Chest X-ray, AP view. Patient: 36 years old, sex F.
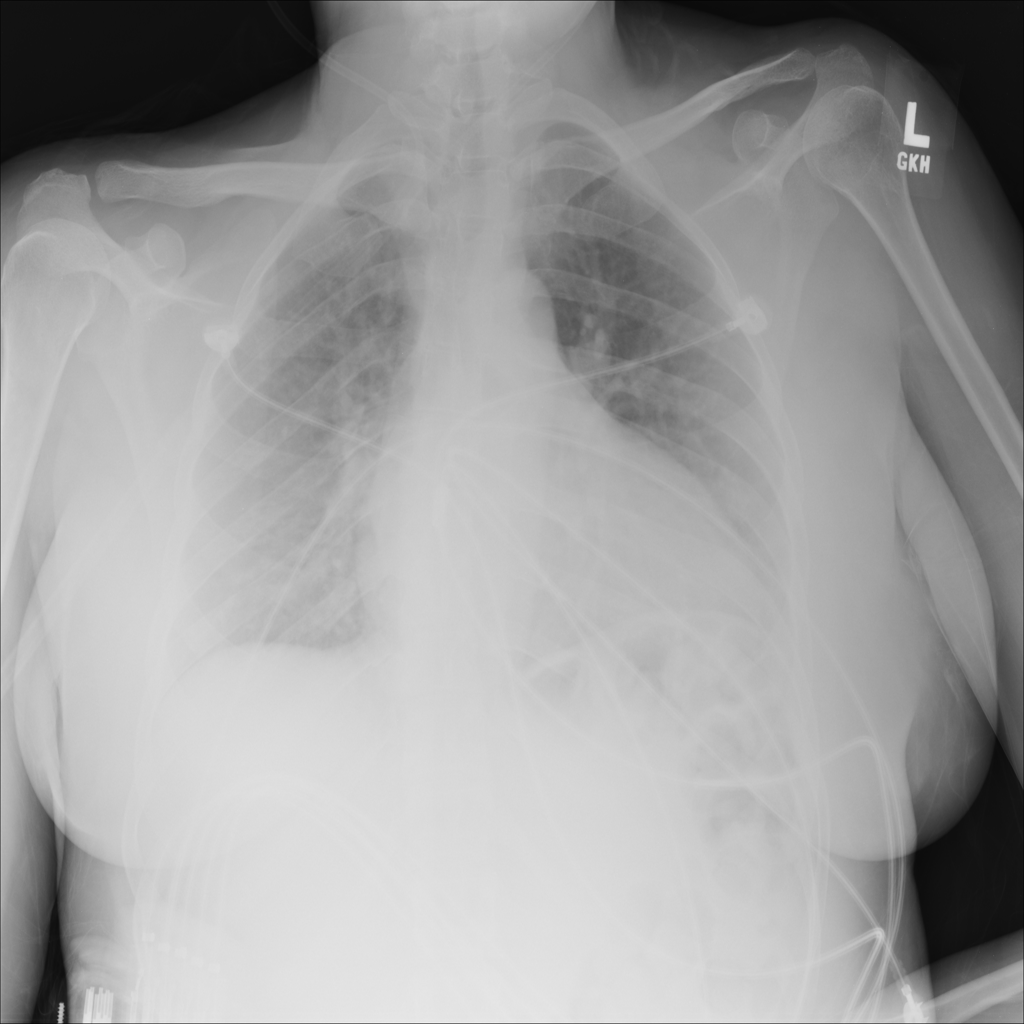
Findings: No Finding